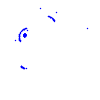
Particle: proton